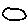
Label: circle